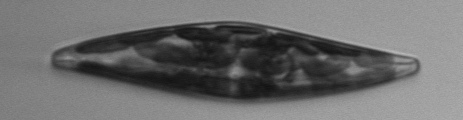
Label: Pleurosigma